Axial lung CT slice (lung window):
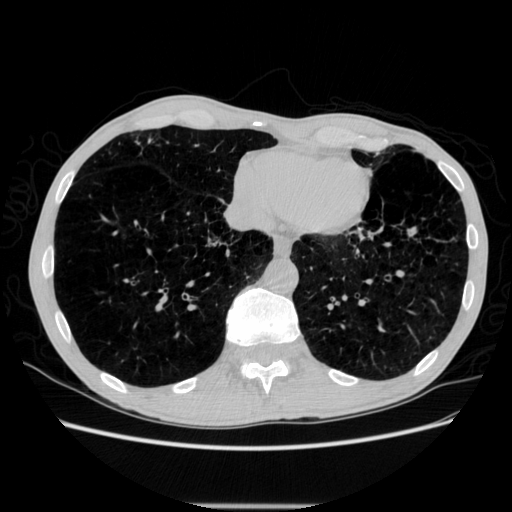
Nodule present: no